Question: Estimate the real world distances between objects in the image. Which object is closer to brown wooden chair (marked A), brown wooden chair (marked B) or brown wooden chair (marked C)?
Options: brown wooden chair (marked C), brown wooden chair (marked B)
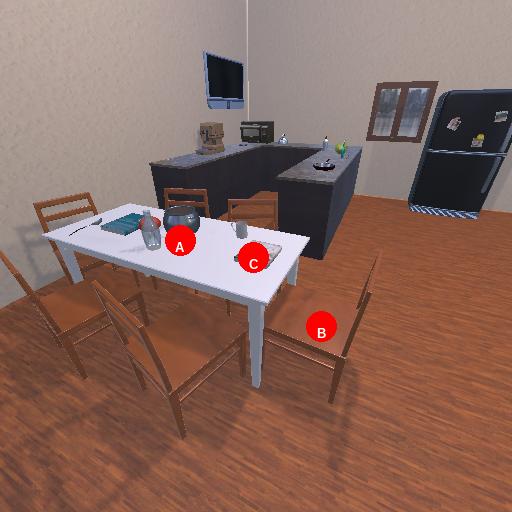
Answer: brown wooden chair (marked C)